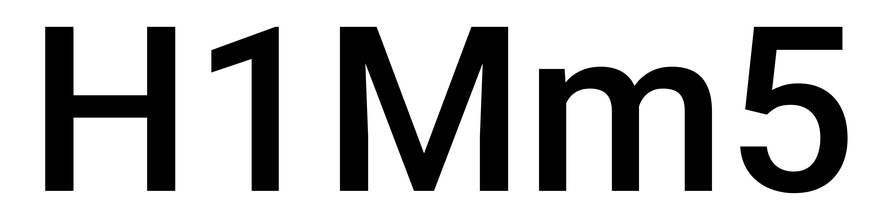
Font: Roboto_Medium